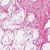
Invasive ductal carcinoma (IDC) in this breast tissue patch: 0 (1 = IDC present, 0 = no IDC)